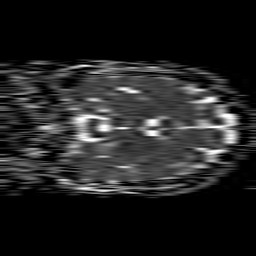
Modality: ADC
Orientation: coronal
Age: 33
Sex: female
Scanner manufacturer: philips
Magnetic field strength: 1.5 T
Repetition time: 4.6 s
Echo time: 0.08941 s